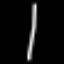
Label: line